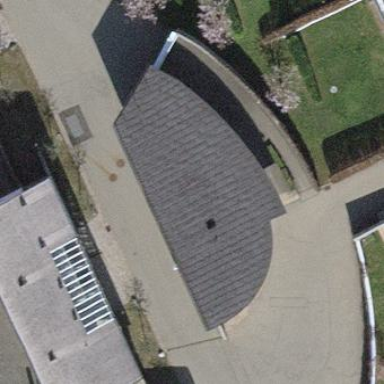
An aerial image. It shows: View of roof of building.